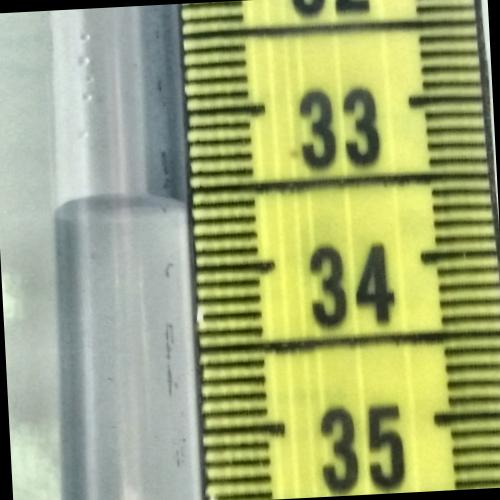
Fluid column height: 33.6 cm